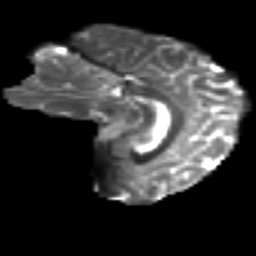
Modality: T2w
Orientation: sagittal
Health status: ill
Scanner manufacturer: philips
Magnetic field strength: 3 T
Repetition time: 9 s
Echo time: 0.127 s